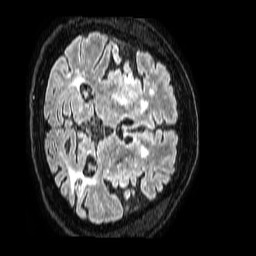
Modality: FLAIR
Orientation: axial
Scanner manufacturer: philips
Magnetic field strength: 1.5 T
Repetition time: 4.8 s
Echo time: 0.3 s